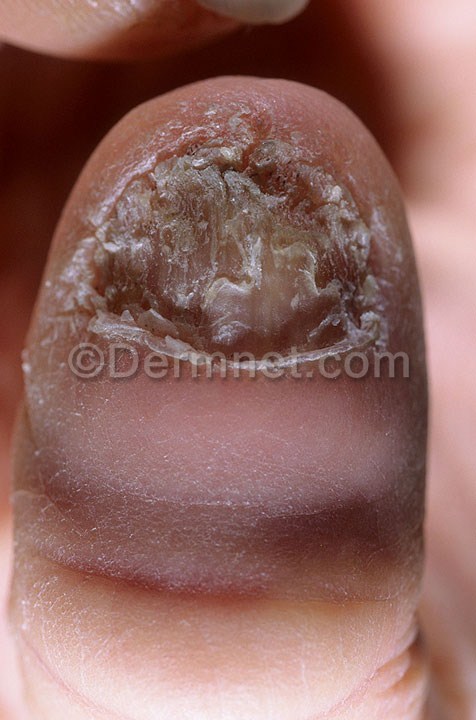
Disease: Nail Fungus and other Nail Disease